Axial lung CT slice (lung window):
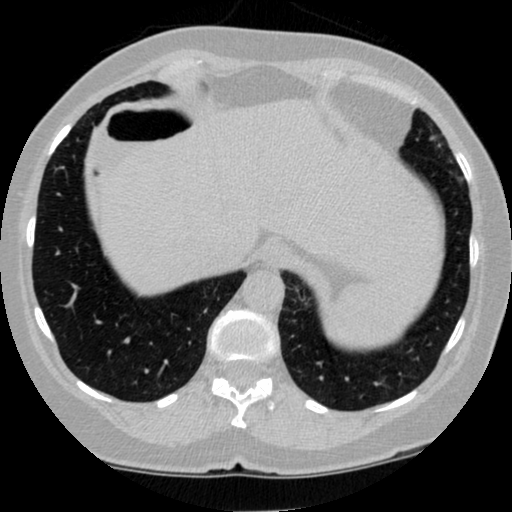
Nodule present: no